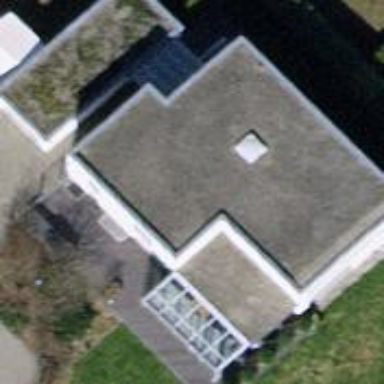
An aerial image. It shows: Detached building with flat gray roof.